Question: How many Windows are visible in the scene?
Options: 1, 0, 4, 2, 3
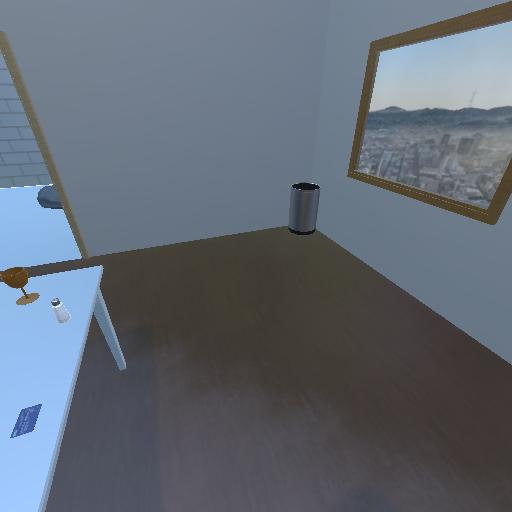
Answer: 1